Question: In my setting.xml from .m2 folder, the following configs are applied to get jar files from local nexus repository:
'''
<mirrors>
<mirror>
<id>nexus</id>
<mirrorOf>central</mirrorOf>
<url>http://192.168.0.172:9090/nexus/content/groups/public/</url>
</mirror>
</mirrors>
<profiles>
<profile>
<id>nexus</id>
<repositories>
<repository>
<id>central</id>
<url>http://central</url>
<releases>
<enabled>true</enabled>
<updatePolicy>always</updatePolicy>
</releases>
<snapshots>
<enabled>true</enabled>
<updatePolicy>always</updatePolicy>
</snapshots>
</repository>
</repositories>
<pluginRepositories>
<pluginRepository>
<id>central</id>
<url>http://central</url>
<releases>
<enabled>true</enabled>
<updatePolicy>always</updatePolicy>
</releases>
<snapshots>
<enabled>true</enabled>
<updatePolicy>always</updatePolicy>
</snapshots>
</pluginRepository>
</pluginRepositories>
</profile>
</profiles>
<activeProfiles>
<activeProfile>nexus</activeProfile>
</activeProfiles>
'''
In my pom.xml, an external repository declared to get jar files not presented in central repository:
'''
<repositories>
<repository>
<id>spring-snasphot</id>
<url>https://repo.spring.io/snapshot</url>
</repository>
</repositories>
'''
Despite of the fact that these so called "missing artifacts" are existed in their corresponding folder in .m2, but I always get
> Missing artifact ....
What is wrong with my configurations?
Thanks in advance.

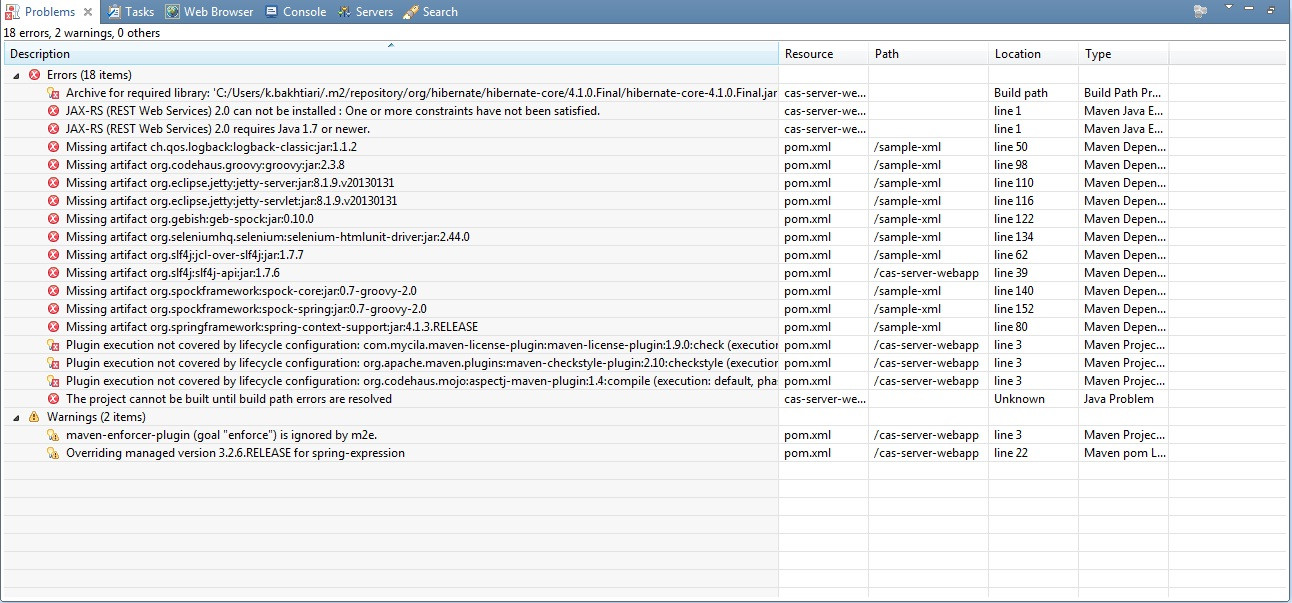
Answer: Finally I just figured it out. Having deleted files excluding jar file from corresponding folder, and then updating maven project solved the problem.